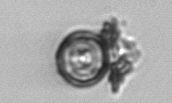
Label: Thalassiosira_TAG_external_detritus